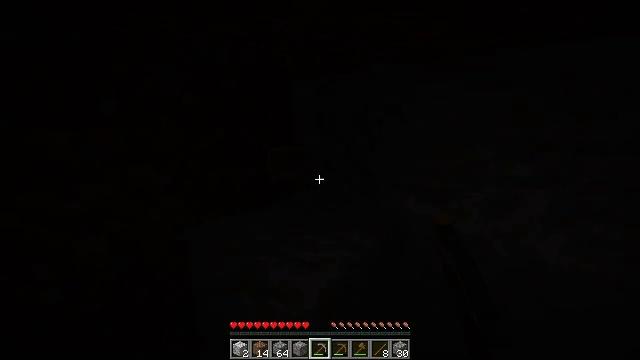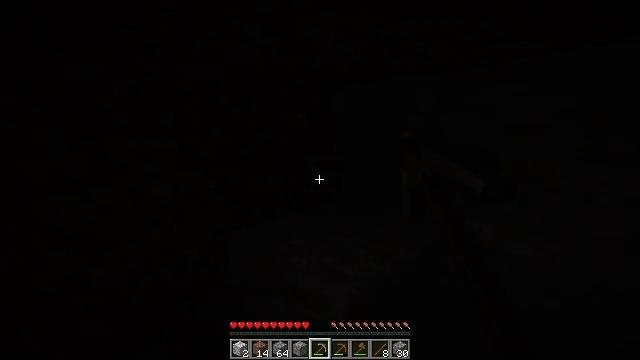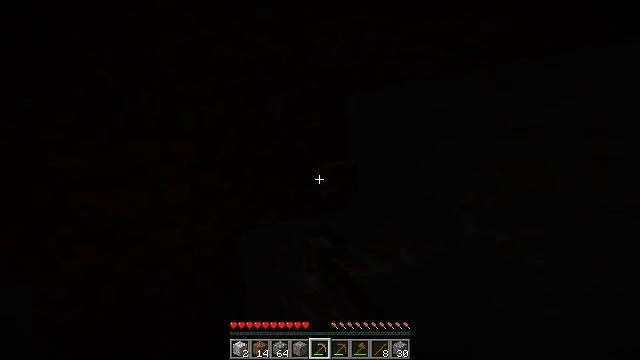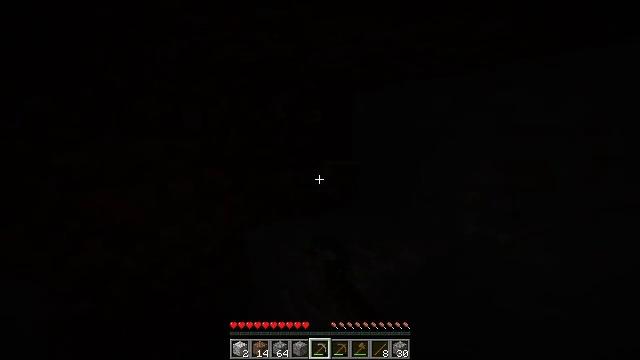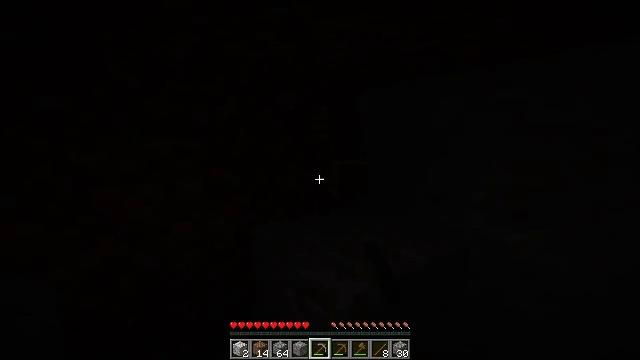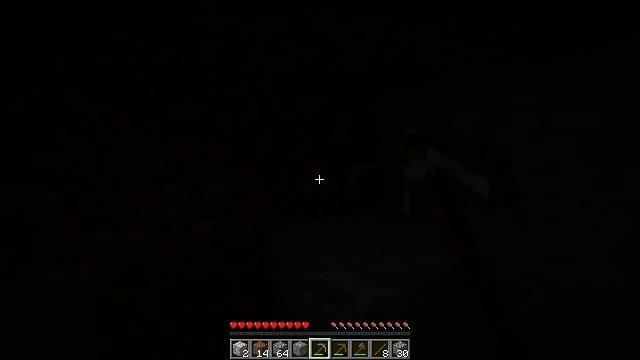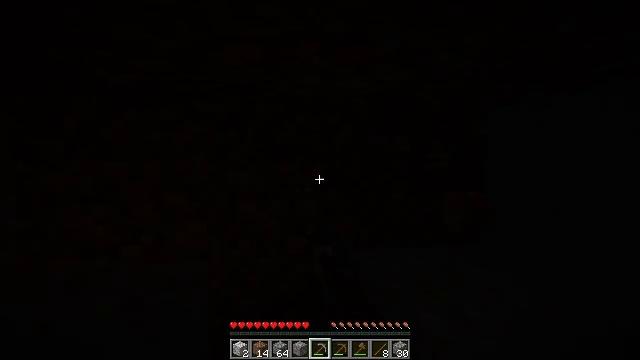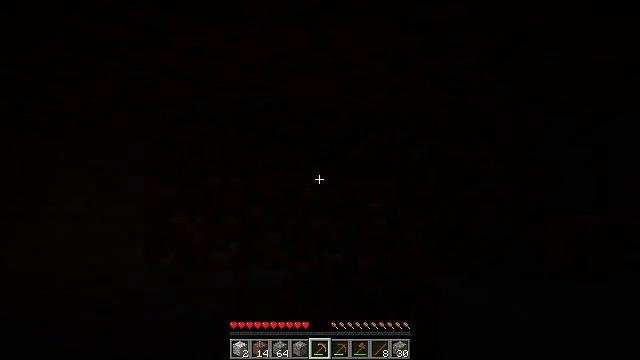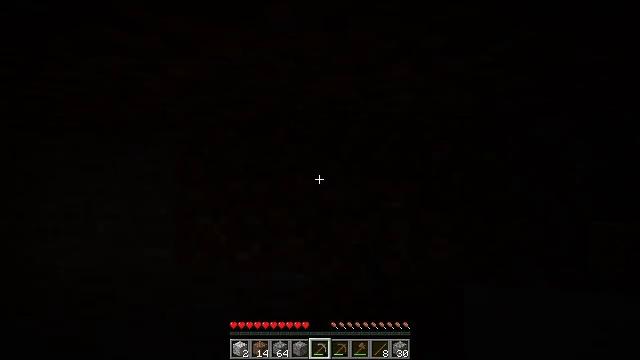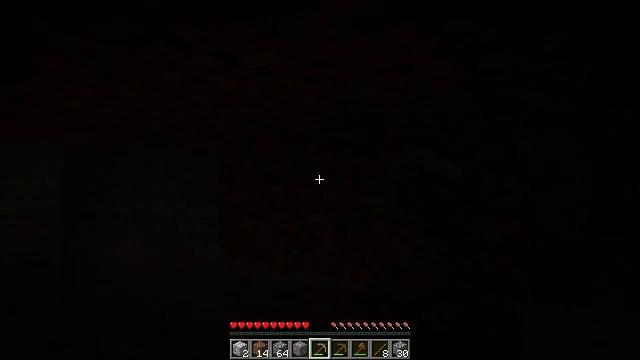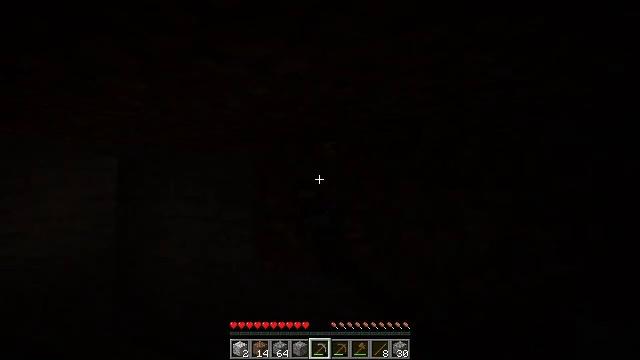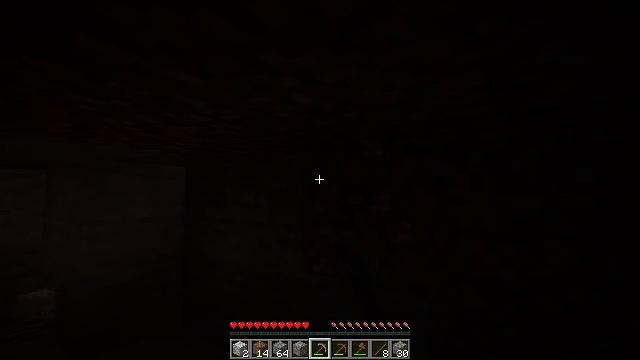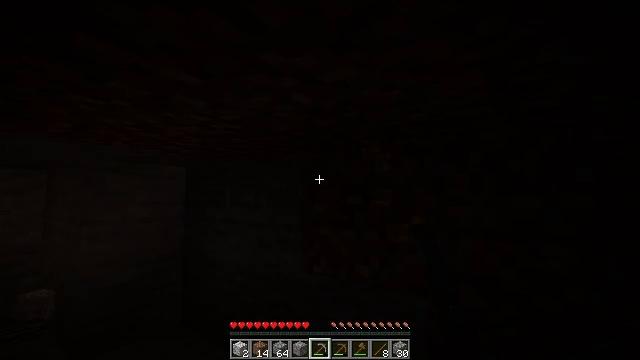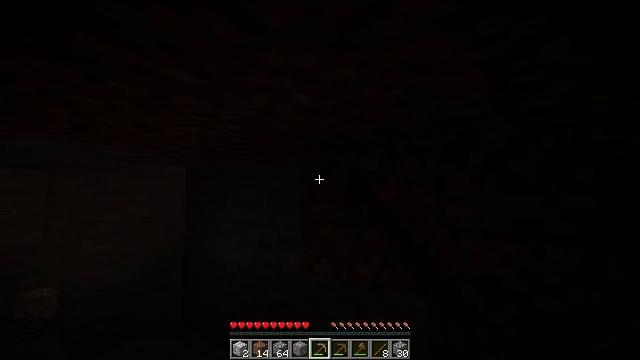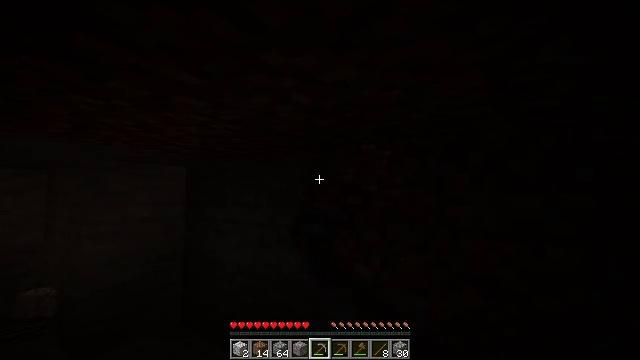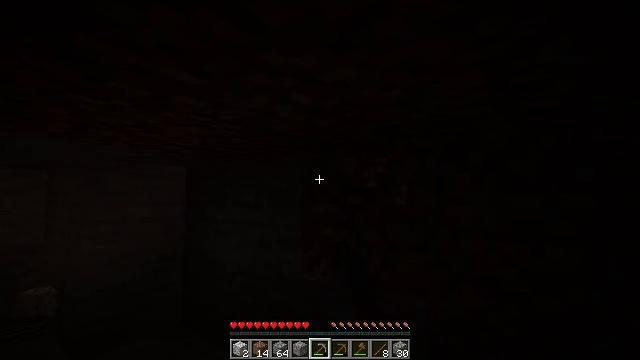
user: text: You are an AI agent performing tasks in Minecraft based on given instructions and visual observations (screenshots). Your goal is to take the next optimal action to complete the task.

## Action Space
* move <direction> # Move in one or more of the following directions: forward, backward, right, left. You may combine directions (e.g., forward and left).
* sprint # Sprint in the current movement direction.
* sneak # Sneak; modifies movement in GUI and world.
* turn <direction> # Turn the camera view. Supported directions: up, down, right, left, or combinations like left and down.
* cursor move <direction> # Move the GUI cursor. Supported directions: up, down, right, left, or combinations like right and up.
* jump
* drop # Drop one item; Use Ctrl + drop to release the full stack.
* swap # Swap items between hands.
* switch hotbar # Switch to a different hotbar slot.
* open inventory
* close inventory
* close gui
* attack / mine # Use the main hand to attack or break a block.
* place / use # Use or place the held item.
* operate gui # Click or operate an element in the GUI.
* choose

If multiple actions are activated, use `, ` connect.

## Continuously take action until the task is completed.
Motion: motion action
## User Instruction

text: Gather dirt.
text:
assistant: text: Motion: turn left and up, attack / mine
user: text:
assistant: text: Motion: turn left, attack / mine
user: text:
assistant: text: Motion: turn left, attack / mine
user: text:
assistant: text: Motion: turn left, attack / mine
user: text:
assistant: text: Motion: turn left, attack / mine
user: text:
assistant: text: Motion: turn left and up, attack / mine
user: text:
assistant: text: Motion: turn left and up, attack / mine
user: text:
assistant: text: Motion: turn left, attack / mine
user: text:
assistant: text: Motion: turn left and up, attack / mine
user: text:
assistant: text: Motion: turn left, attack / mine
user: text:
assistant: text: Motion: turn left and up, attack / mine
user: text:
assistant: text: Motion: attack / mine
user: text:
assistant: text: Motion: attack / mine
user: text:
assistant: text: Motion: attack / mine
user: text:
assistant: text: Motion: attack / mine
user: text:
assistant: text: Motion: attack / mine
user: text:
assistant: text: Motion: attack / mine
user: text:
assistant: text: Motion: attack / mine
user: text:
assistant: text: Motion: attack / mine
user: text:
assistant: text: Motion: attack / mine
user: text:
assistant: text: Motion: attack / mine
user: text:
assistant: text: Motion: attack / mine
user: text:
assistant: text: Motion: attack / mine
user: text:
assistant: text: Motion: attack / mine
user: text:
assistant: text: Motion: turn right, attack / mine
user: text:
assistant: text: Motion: turn right and down, attack / mine
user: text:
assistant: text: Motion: turn right and down, attack / mine
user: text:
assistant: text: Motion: turn right and down, attack / mine
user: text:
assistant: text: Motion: turn right and down, attack / mine
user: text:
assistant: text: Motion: turn right, attack / mine